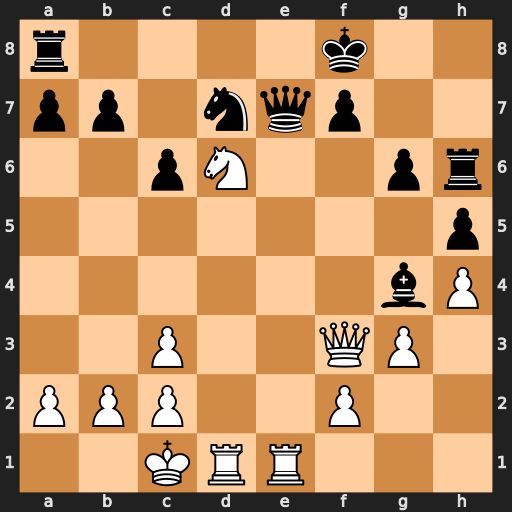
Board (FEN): r4k2/pp1nqp2/2pN2pr/7p/6bP/2P2QP1/PPP2P2/2KRR3
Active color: w
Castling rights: -
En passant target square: -
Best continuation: Rxe7 Bxf3 Rxf7+ Kg8 Rxf3